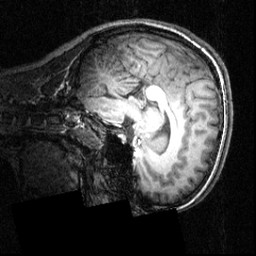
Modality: T1w
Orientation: sagittal
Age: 18
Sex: female
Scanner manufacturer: siemens
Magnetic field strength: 3.951 T
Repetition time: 1.5 s
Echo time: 0.00335 s